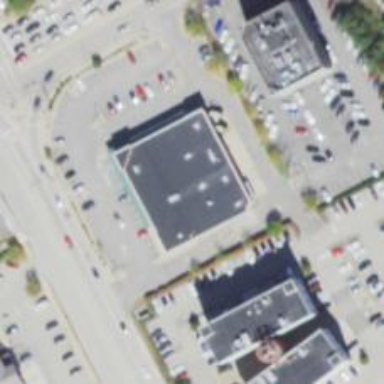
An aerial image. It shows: Pharmacy providing healthcare services.